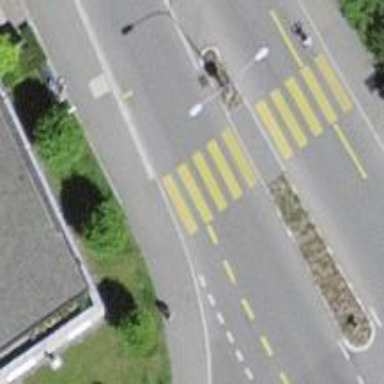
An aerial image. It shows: Marked crossing with pedestrian island.